Field crop: tomato
Growth stage: 1
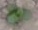
Species: solanum